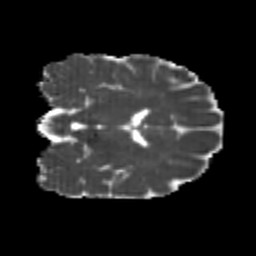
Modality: MD
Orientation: coronal
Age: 22
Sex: female
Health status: healthy
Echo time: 0.074 s